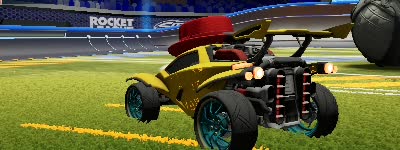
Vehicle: octane